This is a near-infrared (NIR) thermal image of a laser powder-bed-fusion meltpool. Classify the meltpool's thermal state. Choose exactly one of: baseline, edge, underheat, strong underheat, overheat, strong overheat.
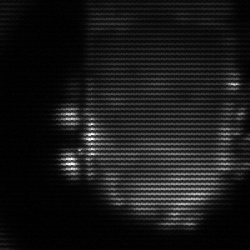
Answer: baseline